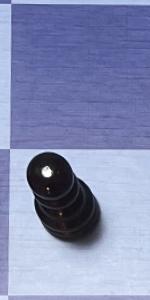
Label: Pawn_Black